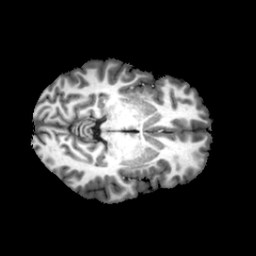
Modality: T1w
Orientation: axial
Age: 20
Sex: male
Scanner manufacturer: philips
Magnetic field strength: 3 T
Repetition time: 0.0082 s
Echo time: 0.0037 s